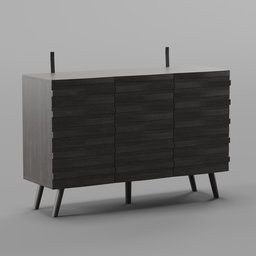
Label: furniture